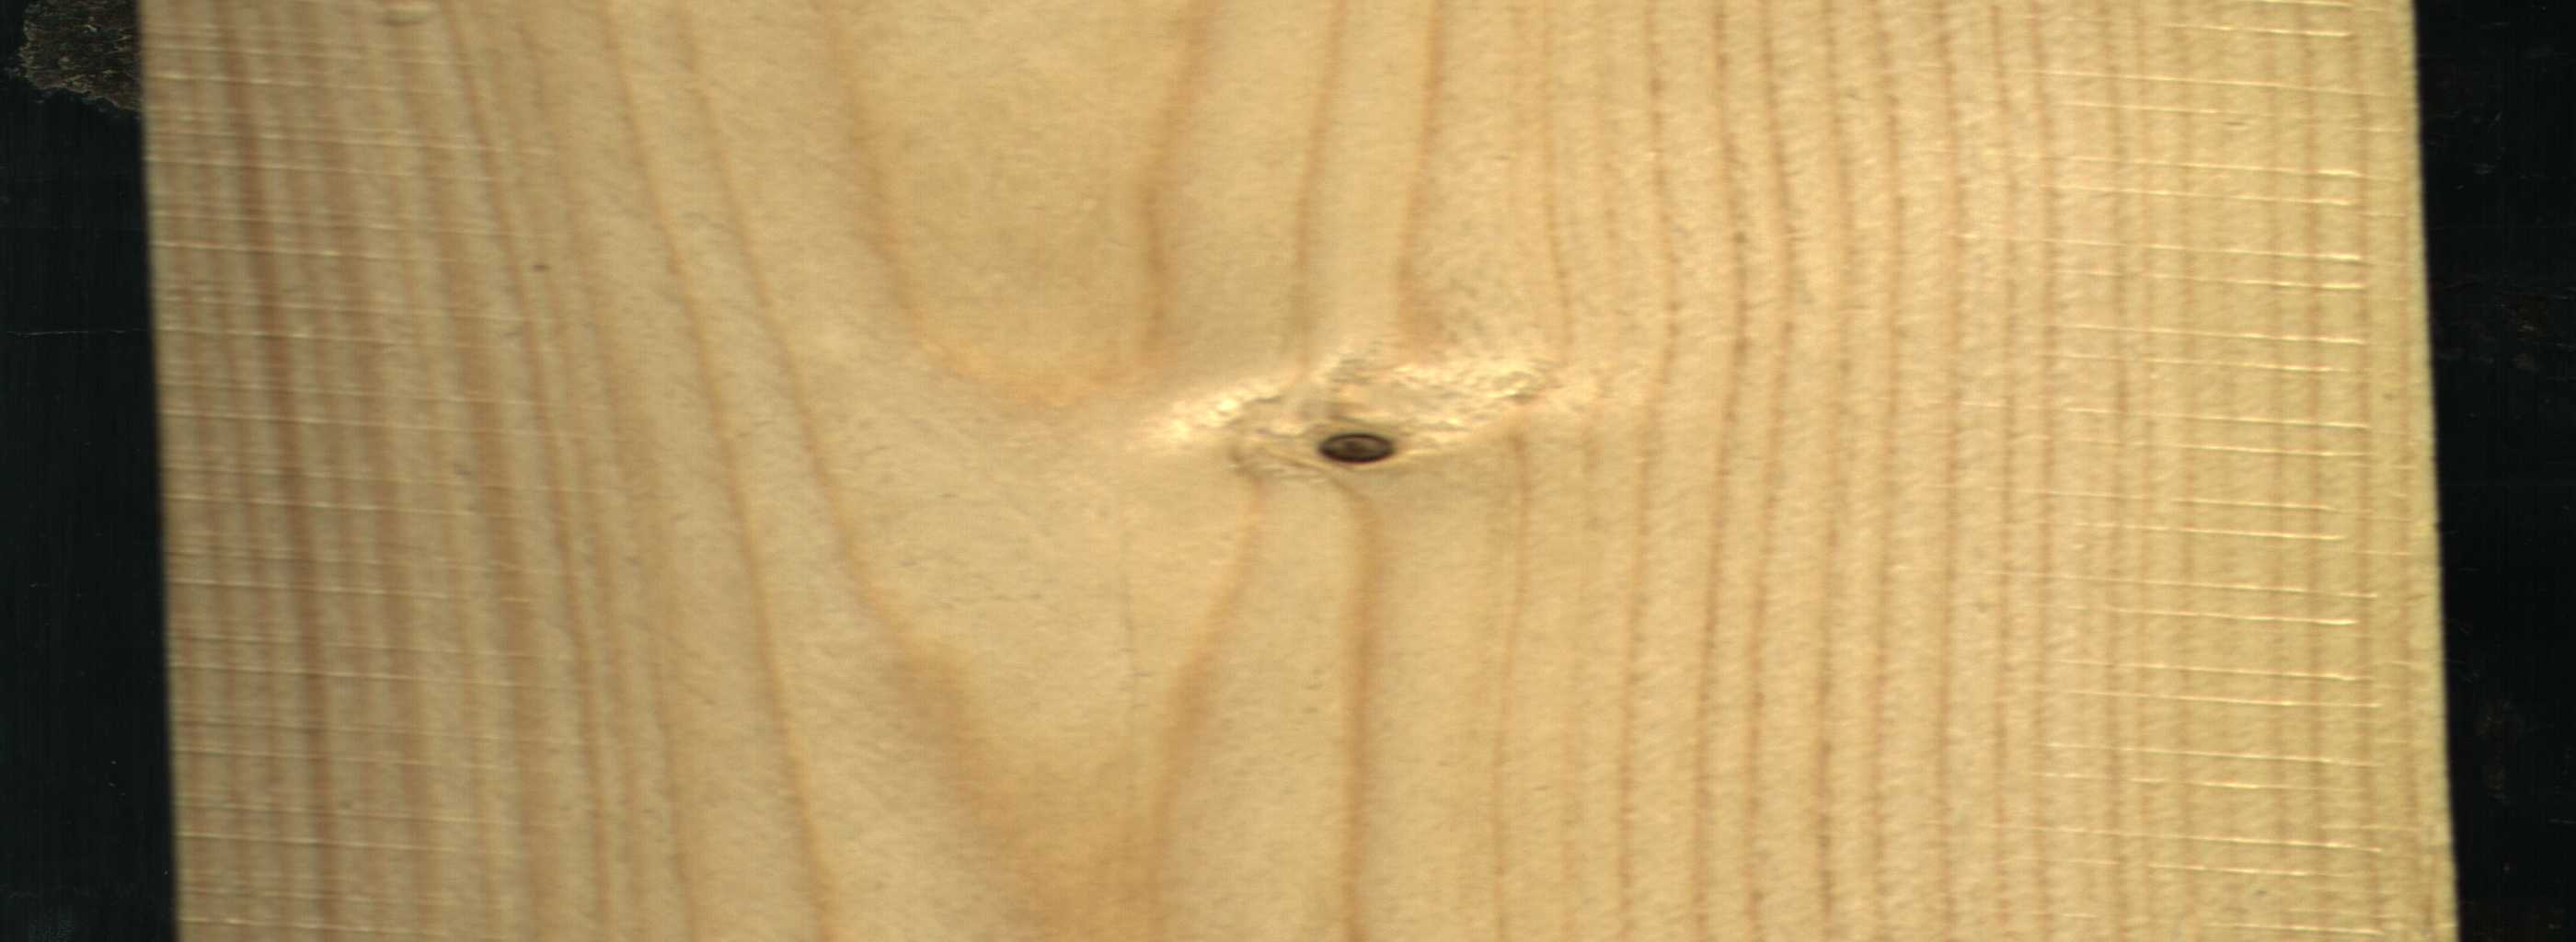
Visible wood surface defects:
Dead_Knot